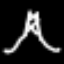
Label: The Eiffel Tower